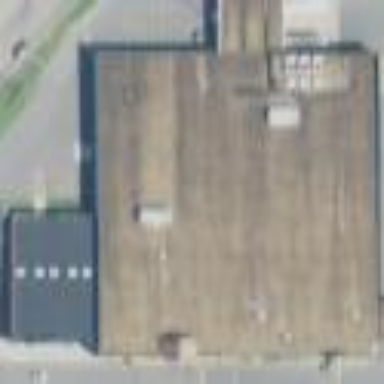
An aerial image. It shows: Supermarket building.